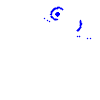
Particle: kaon